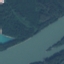
Label: River